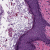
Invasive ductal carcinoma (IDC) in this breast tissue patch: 0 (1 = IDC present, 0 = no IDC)